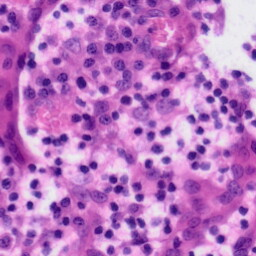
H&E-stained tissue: Tonsil